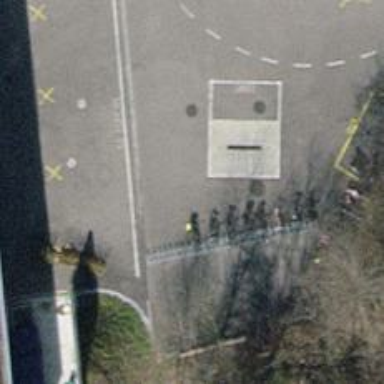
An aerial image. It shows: Bicycle parking area.